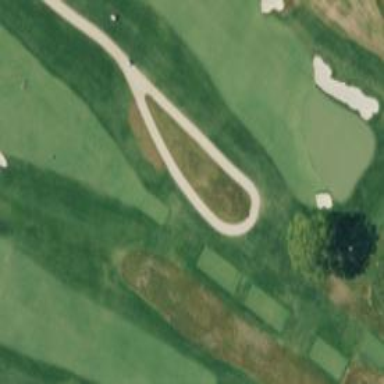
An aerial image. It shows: Service road used as golf cart path.